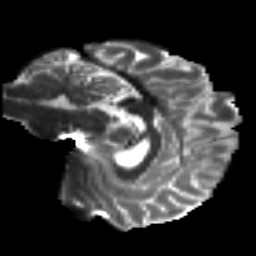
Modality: T2w
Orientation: sagittal
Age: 26
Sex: male
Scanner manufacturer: siemens
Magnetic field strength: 3 T
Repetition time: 8.8 s
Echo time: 0.085 s